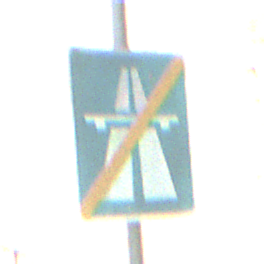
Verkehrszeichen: EndeAutbahn
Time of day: MorningAfternoon
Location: Outdoor (Urban)
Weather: PartlyCloudy
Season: NotSpecified
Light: Natural